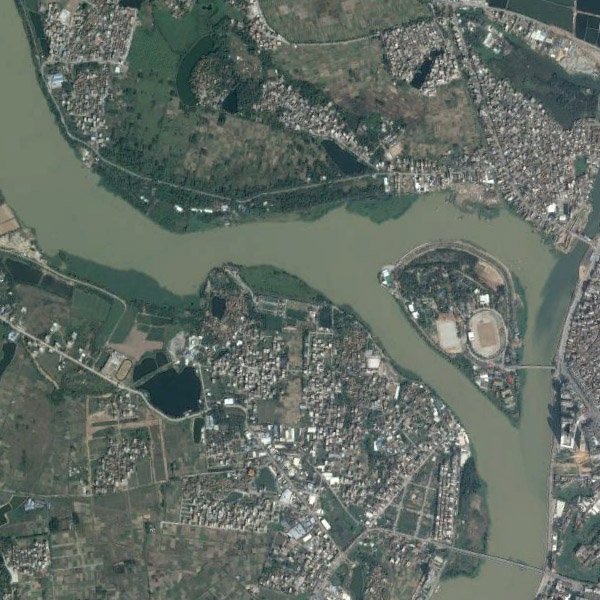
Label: River